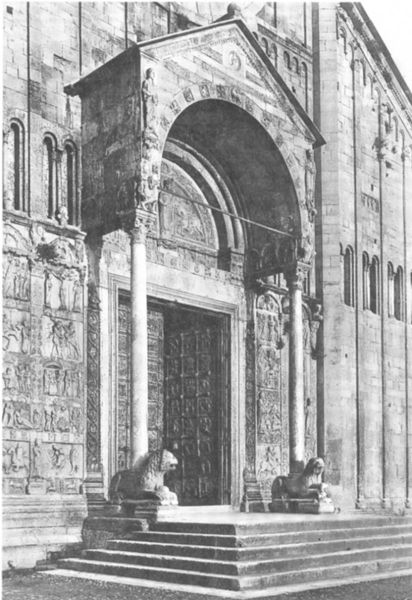
Titel: Löwenportal
Standort: Verona, S. Zeno Maggiore (EU - I - Toskana)
Schlagwörter: schatten, fenster, grau, schwarz, säule, säulen, tür, weiss, dach, haus, alt, wand, stein, bild, kirche, statue, relief, bogen, giebel, rundbogen, treppe, stufe, stufen, tor, foto, fotografie, eingang, schwarzweiss, photo, portal, löwen, statuen, sandstein, löwe, stange, reliefs, vordach, romanisch, eingangsportal, gefache